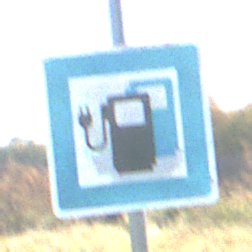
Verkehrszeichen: LadestationFuerElektrofahrzeuge
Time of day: MorningAfternoon
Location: Outdoor (Nature)
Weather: Clear
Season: Autumn
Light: Natural